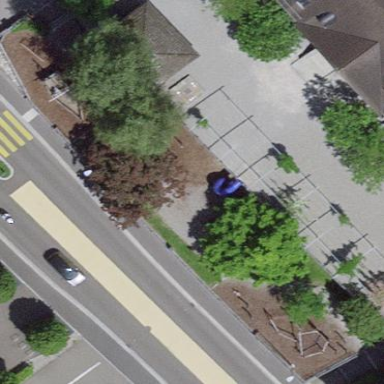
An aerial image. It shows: Playground area for leisure land.